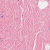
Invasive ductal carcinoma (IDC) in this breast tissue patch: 0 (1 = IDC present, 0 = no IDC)